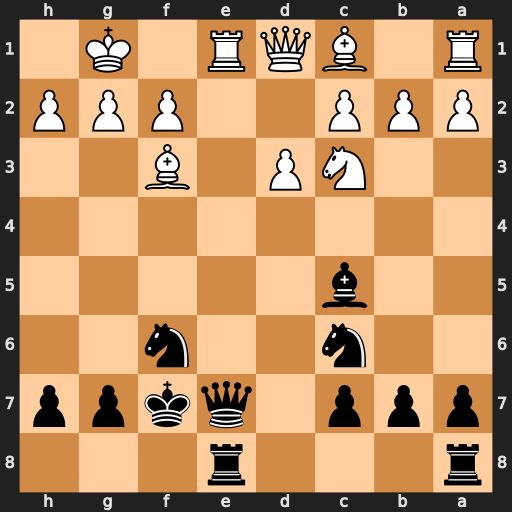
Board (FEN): r3r3/ppp1qkpp/2n2n2/2b5/8/2NP1B2/PPP2PPP/R1BQR1K1
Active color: b
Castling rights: -
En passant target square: -
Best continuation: Qxe1+ Qxe1 Rxe1#